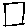
Label: square